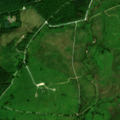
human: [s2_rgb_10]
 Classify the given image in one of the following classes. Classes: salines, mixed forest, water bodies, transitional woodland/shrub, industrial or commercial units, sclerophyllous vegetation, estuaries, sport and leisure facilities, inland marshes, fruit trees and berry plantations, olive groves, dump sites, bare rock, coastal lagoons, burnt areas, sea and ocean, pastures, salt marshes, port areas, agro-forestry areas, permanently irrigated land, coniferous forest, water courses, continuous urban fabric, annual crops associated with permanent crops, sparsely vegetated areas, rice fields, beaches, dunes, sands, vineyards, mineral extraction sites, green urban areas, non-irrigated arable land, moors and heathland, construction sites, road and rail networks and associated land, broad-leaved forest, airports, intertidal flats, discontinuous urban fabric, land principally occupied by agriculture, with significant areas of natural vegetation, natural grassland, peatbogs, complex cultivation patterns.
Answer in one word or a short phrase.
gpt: coniferous forest, natural grassland, peatbogs